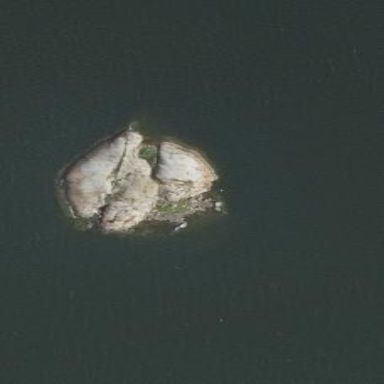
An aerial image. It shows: Islet with bare rock coastline.